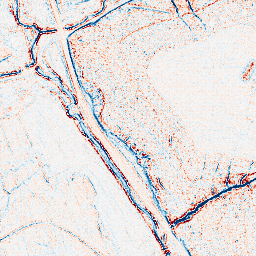
Category: edge_preserving
Decomposition family: bilateral
Decomposition parameters: d: 5
sigma_color: 25
sigma_space: 50
Upsampling method: sinc_blackman
Upsampling parameters: scale: 4
kernel_size: 8
Upsampling scale: 4